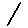
Label: sun